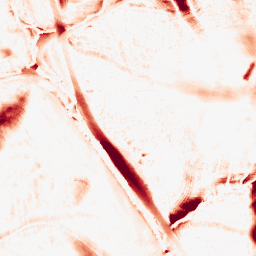
Category: morphological
Decomposition family: morphological_ellipse
Decomposition parameters: operation: opening
width: 30
height: 50
Upsampling method: cubic_catmull_rom
Upsampling parameters: scale: 8
Upsampling scale: 8